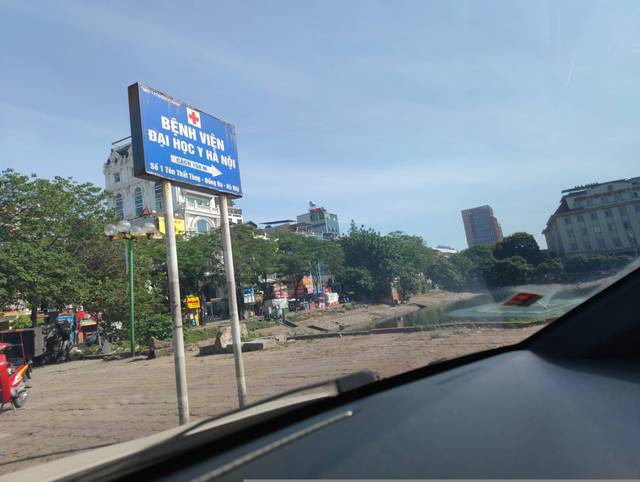
Region: Vietnam
Coordinates: 21.001, 105.83